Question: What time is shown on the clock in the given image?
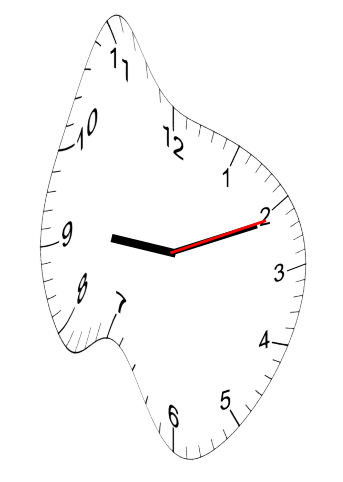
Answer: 09:11:11